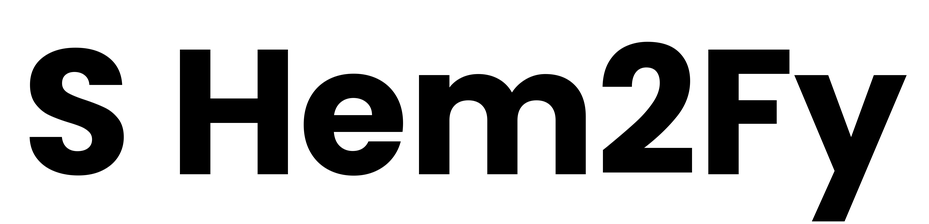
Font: Poppins-Bold